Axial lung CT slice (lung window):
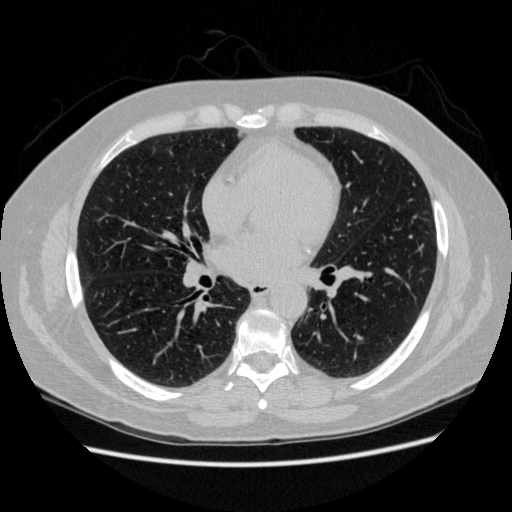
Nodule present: no